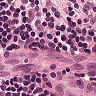
Metastatic tissue present: yes